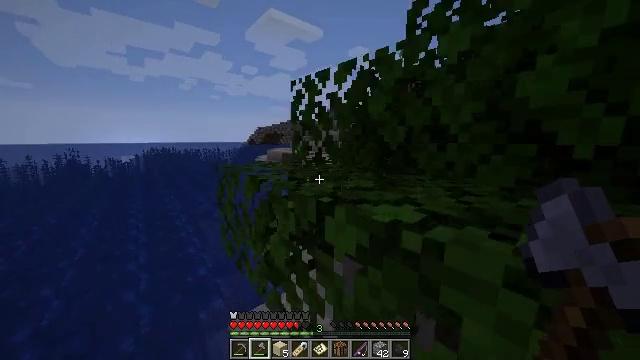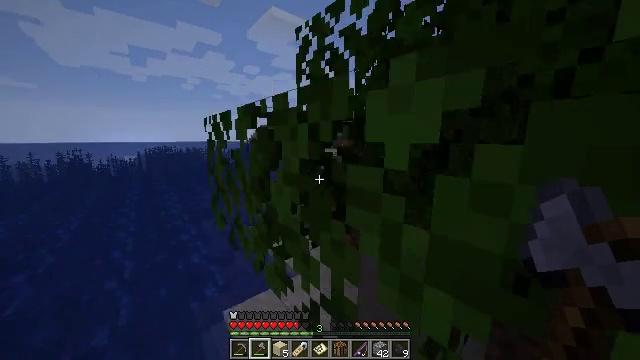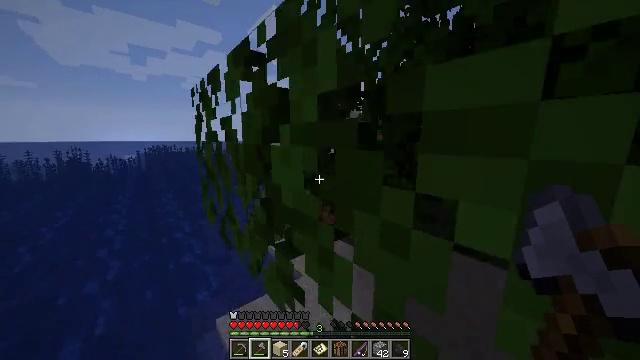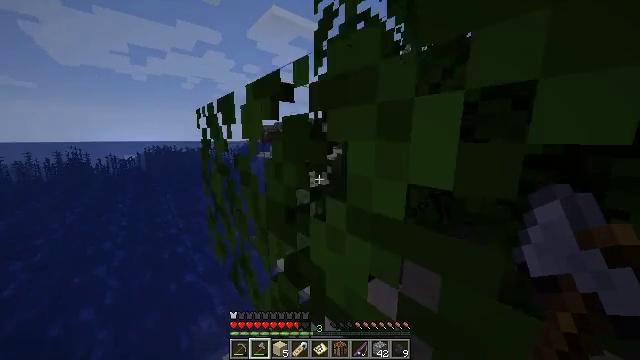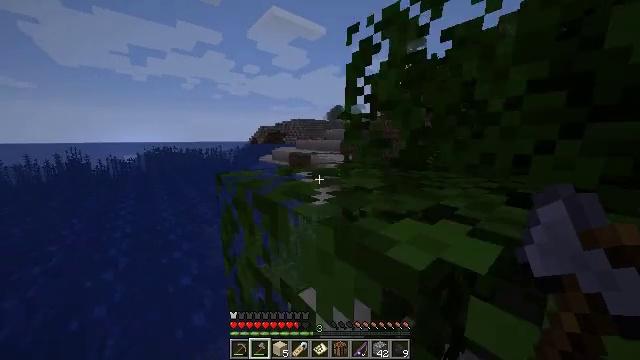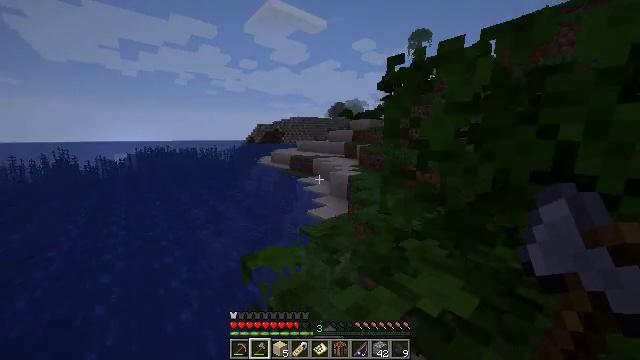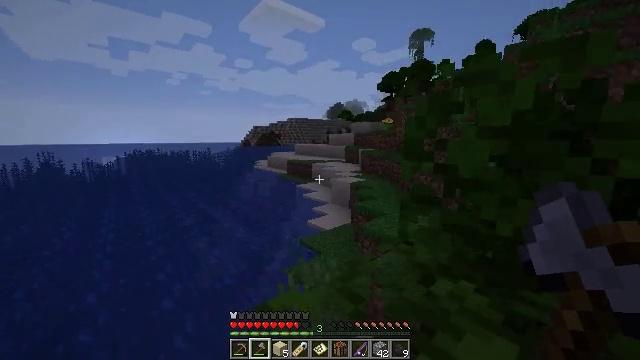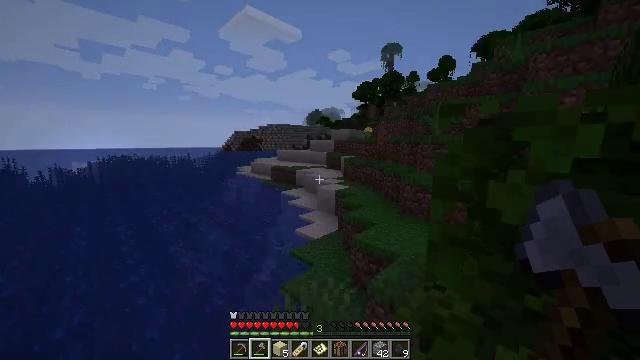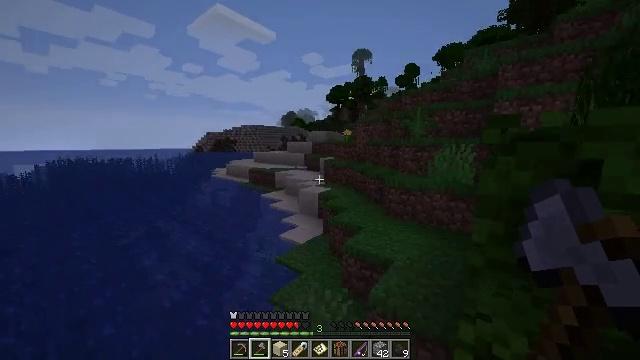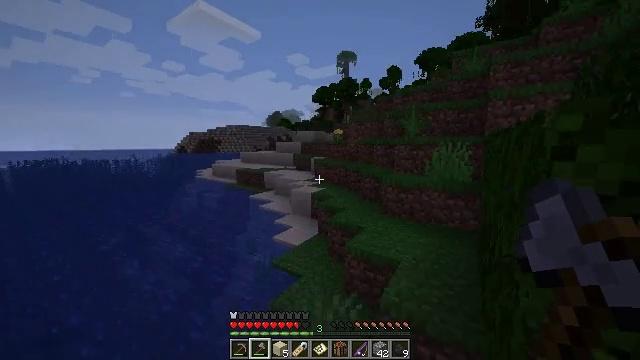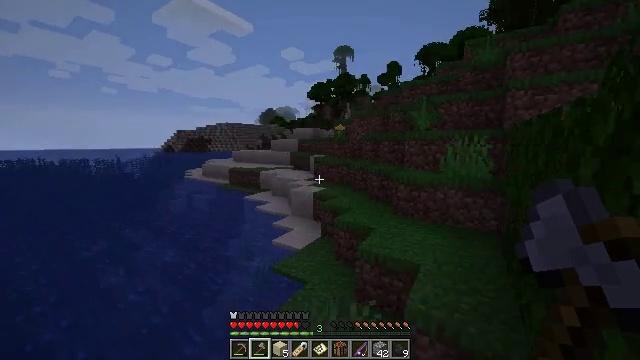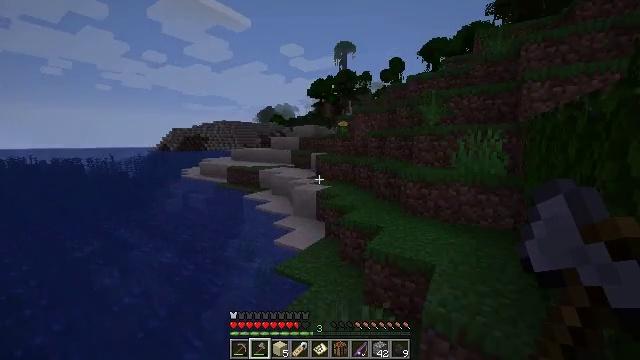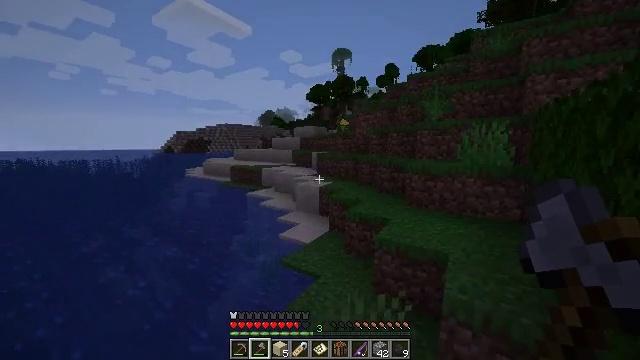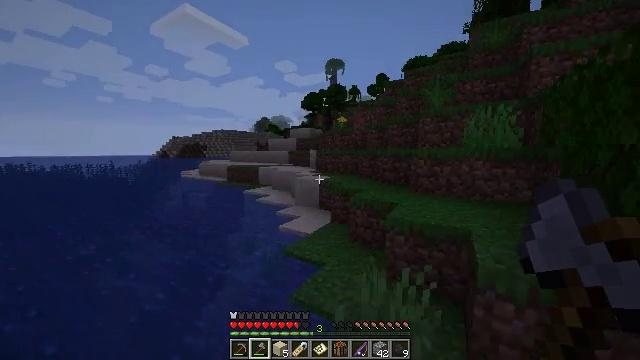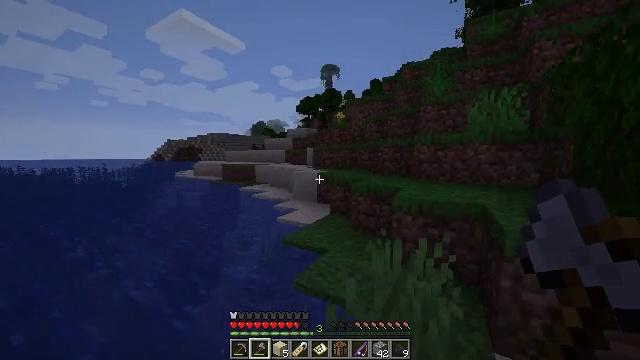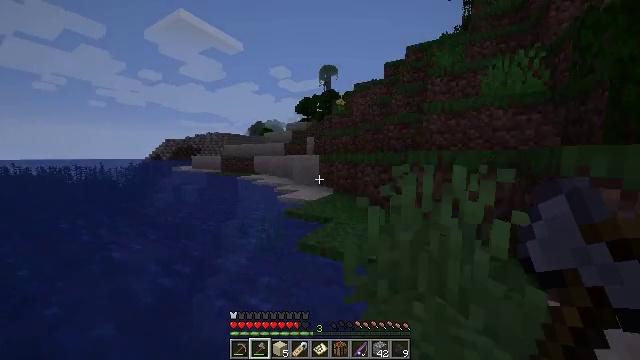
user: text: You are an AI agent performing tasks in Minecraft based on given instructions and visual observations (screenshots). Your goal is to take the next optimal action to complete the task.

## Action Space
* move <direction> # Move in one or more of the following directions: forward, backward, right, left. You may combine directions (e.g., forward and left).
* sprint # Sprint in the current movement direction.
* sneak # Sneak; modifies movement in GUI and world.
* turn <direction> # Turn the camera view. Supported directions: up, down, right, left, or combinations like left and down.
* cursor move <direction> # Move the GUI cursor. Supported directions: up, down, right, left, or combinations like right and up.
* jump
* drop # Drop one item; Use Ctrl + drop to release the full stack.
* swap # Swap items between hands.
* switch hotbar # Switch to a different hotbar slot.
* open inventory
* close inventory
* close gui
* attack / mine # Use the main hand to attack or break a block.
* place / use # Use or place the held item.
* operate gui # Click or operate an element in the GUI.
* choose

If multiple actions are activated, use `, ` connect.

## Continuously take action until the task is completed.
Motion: motion action
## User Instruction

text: Hunt fish.
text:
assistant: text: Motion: move forward and move left, sprint
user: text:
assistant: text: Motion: move forward and move left, sprint
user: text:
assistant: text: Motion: move forward and move left, sprint, jump
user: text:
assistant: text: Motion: move forward and move left, sprint, jump
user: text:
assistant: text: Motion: move forward and move left, sprint, jump
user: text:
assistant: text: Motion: move forward and move left, sprint, jump
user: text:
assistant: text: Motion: move forward and move left, sprint, turn right, jump
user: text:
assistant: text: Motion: move forward and move left, sprint, turn right, jump
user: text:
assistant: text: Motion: move forward and move left, sprint, turn right, jump
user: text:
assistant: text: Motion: move forward and move left, sprint, turn right, jump
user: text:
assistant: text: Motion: move forward and move right, sprint, jump
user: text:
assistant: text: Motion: move forward and move right, sprint, jump
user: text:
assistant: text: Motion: move forward and move right, sprint, turn right and up, jump
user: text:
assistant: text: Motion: move forward and move right, sprint, turn right and up, jump
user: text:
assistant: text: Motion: move forward and move right, sprint, jump
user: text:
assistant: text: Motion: move forward and move right, sprint, jump
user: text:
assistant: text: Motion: move forward and move right, sprint, jump
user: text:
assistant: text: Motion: move forward and move right, sprint, jump
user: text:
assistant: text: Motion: move forward and move right, sprint, jump
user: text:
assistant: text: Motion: move forward and move right, sprint, turn right, jump
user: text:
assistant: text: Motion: move forward and move right, sprint, turn right and up, jump
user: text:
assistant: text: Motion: move forward and move right, sprint, turn right and up, jump
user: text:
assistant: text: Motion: move forward and move right, sprint, turn right and up, jump
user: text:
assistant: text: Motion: move forward and move right, sprint, jump
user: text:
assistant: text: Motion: move forward and move right, sprint, jump
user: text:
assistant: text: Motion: move forward and move right, sprint, turn right, jump
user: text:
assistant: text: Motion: move forward and move right, sprint, turn right and up, jump
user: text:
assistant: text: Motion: move forward and move right, sprint, turn right and up, jump
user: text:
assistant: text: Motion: move forward and move right, sprint, turn right and up, jump
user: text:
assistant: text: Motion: move forward and move right, sprint, jump